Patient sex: F
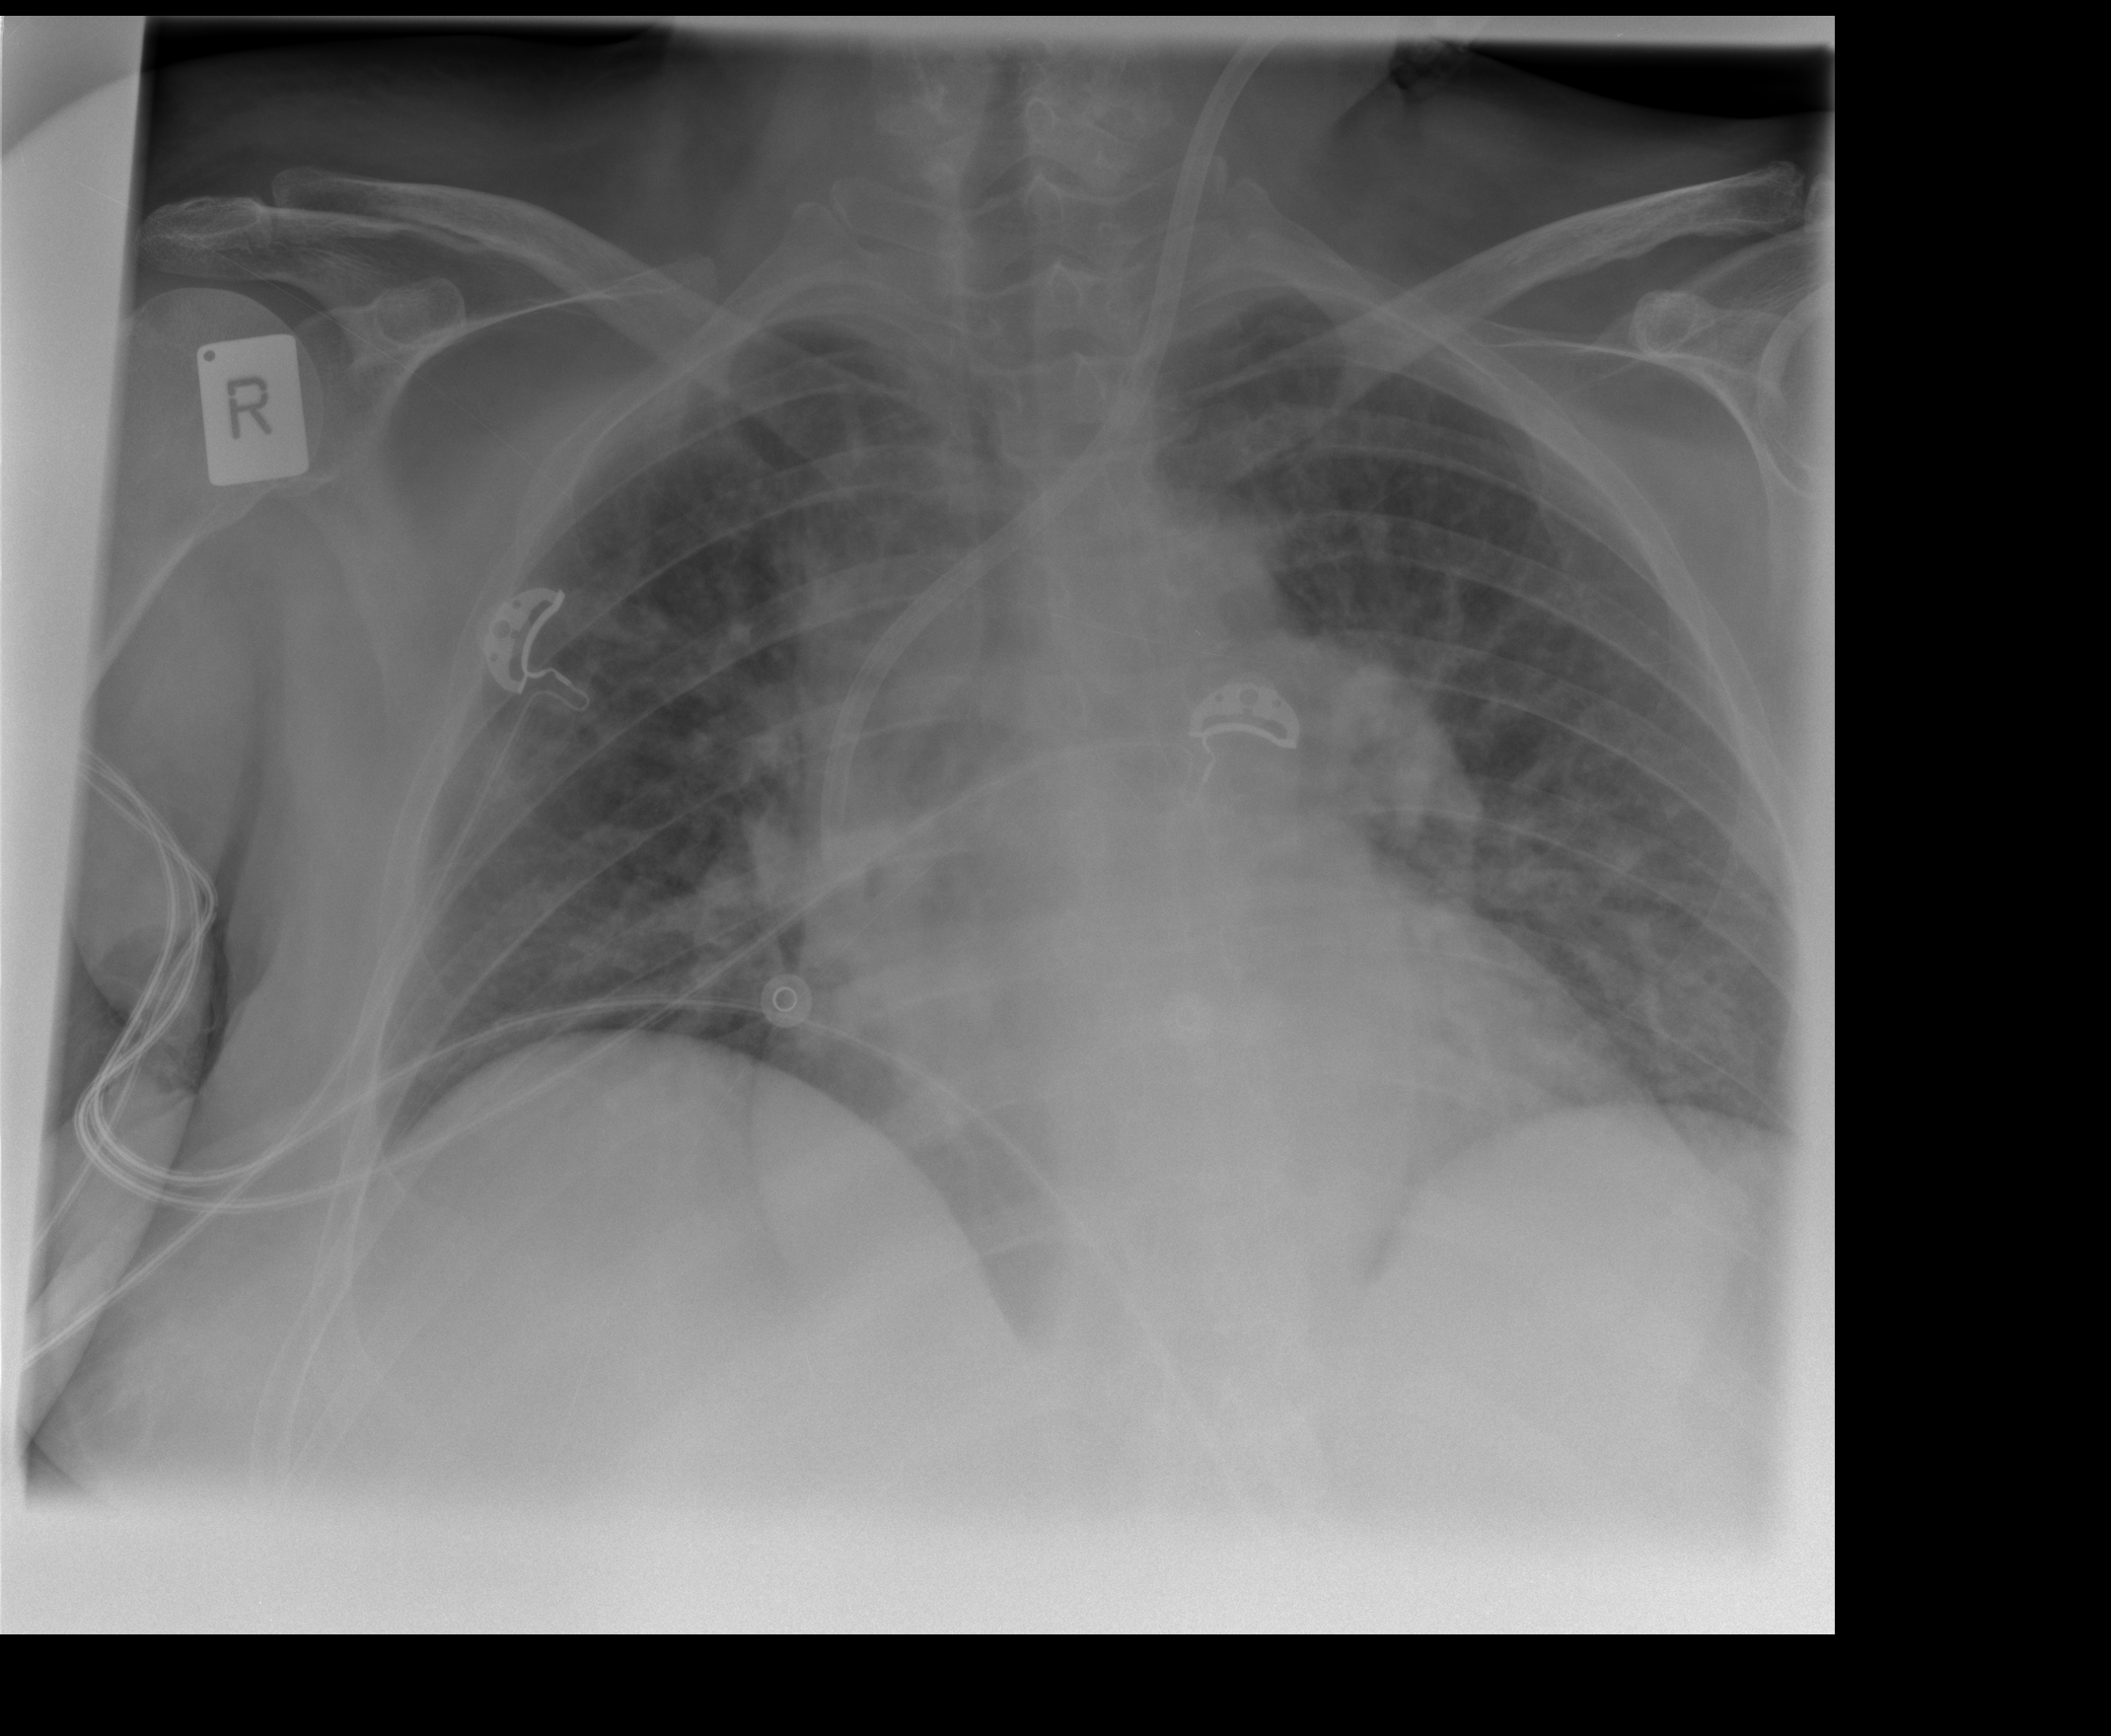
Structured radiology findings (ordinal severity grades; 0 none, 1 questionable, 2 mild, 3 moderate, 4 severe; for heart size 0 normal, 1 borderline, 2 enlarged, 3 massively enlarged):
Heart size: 2
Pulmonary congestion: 1
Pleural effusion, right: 0
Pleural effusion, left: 0
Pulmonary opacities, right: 0
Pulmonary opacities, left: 0
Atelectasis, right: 0
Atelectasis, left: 0